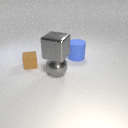
large gray metal sphere below large gray metal cube